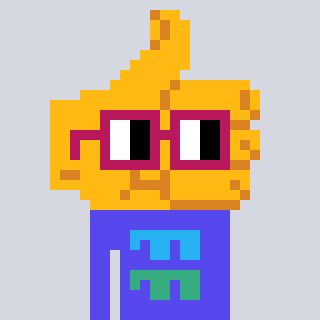
a pixel art character with square dark red glasses, a thumbsup-shaped head and a computerblue-colored body on a cool background